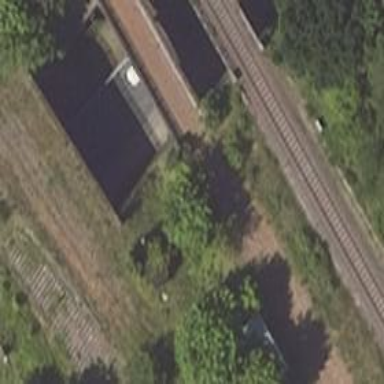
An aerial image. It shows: Abandoned railway.